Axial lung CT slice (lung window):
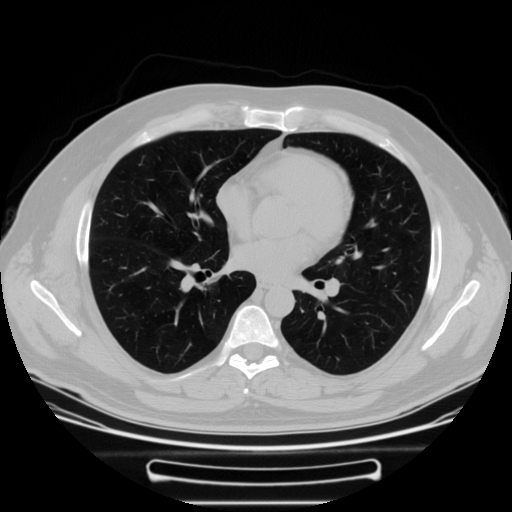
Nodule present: no